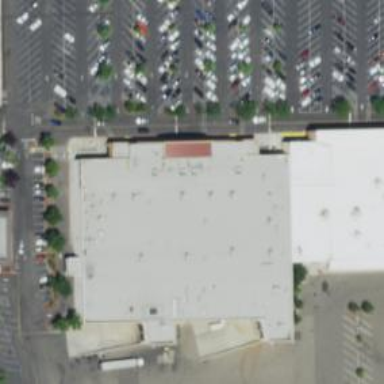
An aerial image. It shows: Supermarket.